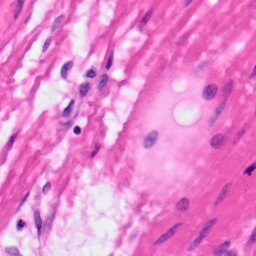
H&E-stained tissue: Pancreatic